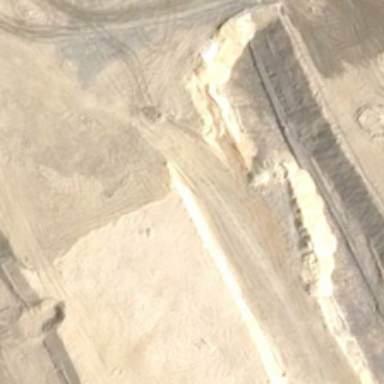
It is a piece of yellow bareland .